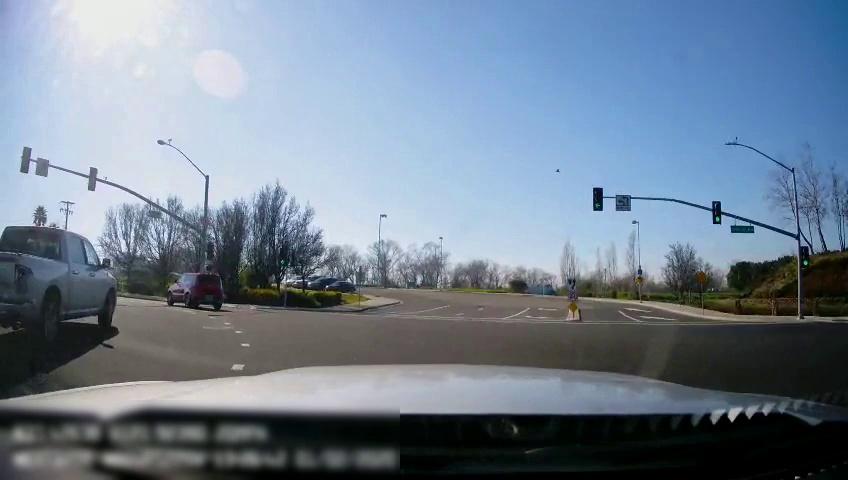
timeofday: Day
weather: Sunny
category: Drivable Space
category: Vehicles | Car
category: Vehicles | SUV
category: Vehicles | Car
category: Vehicles | Car
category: Vehicles | Car
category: Vehicles | Truck
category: Lanes | Current Lane
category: Lanes | Opposite Lane
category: Lanes | Opposite Lane
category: Lanes | Opposite Lane
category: Lanes | Opposite Lane
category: Traffic | Signs
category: Traffic | Lights
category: Traffic | Lights
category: Traffic | Signs
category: Traffic | Lights
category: Traffic | Signs
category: Traffic | Signs
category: Traffic | Lights
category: Traffic | Lights
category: Traffic | Signs
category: Traffic | Lights
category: Traffic | Lights
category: Traffic | Lights
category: Traffic | Signs
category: Traffic | Signs
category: Traffic | Signs